Question: As the title of question, I want delete all info in a Joomla article (ex :author, create date, print icon, ...) .When I create an article, it will show default . I try to hide it, but it only hide and Joomla still create the empty tag of info . Here, you can see :

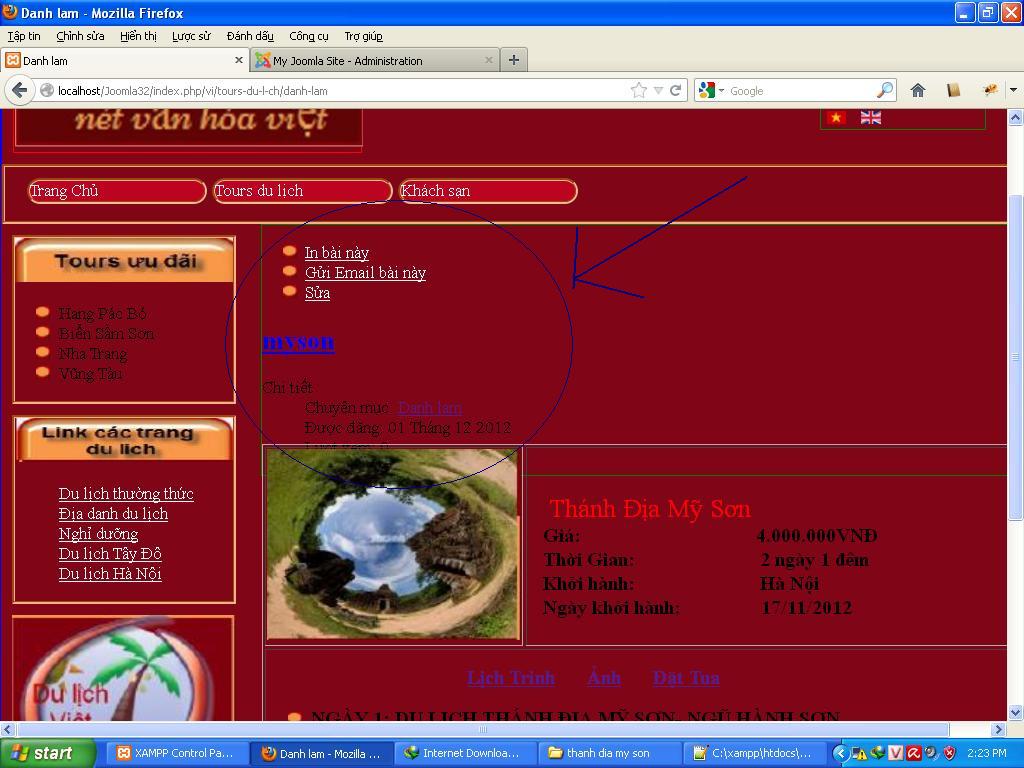
Answer: Please avoid to customize the core Joomla files like article or other.If You want to change or customize the article default file (like you say the article info) by using the template overridden method.for more details go the link below:
<URL>